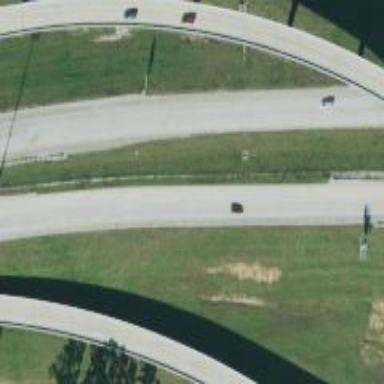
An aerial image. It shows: Motorway.